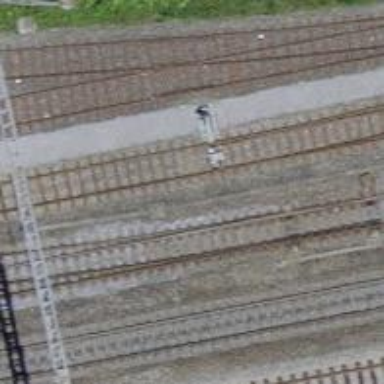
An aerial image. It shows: Railway yard with one track in service.